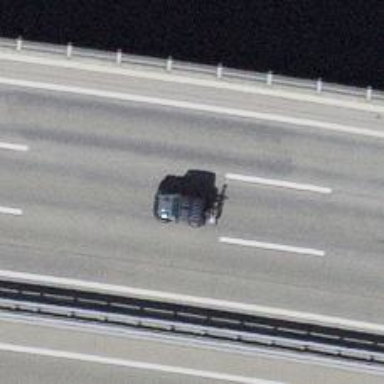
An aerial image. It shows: Motorway bridge with asphalt surface.